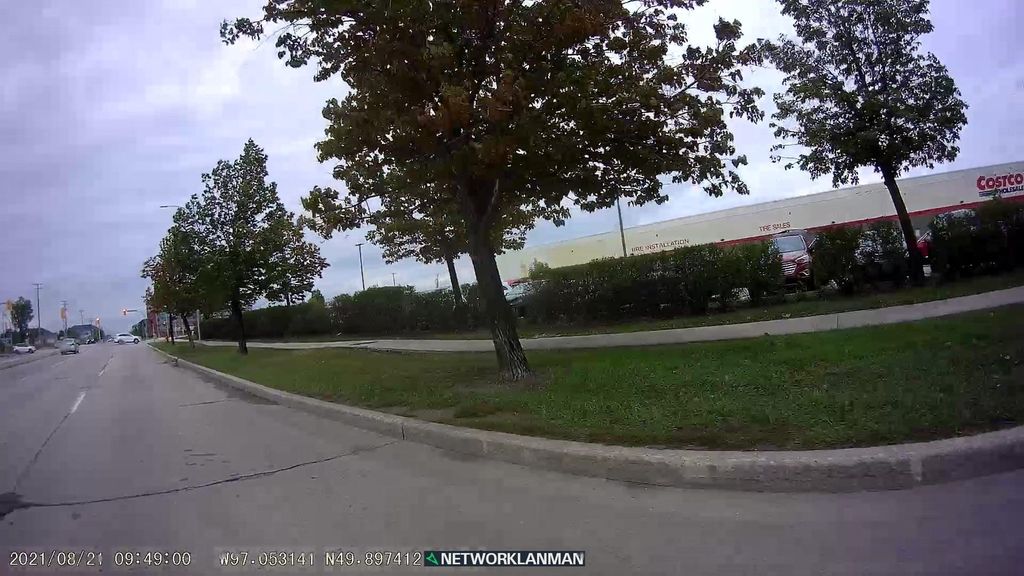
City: winnipeg